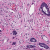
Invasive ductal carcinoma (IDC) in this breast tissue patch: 0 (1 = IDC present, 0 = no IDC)